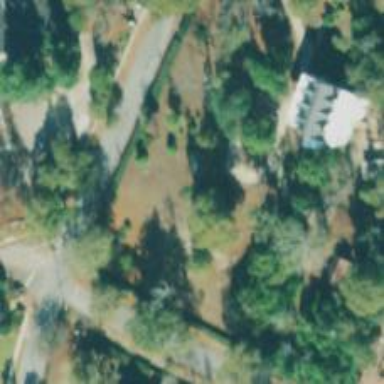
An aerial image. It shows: Park located in historic district.